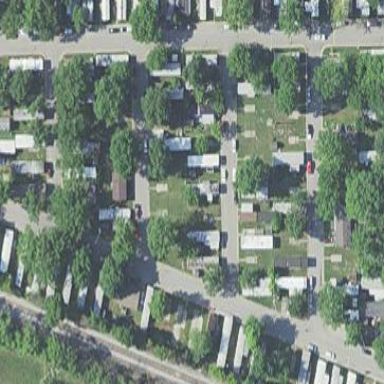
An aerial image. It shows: Residential area known as trailer park.